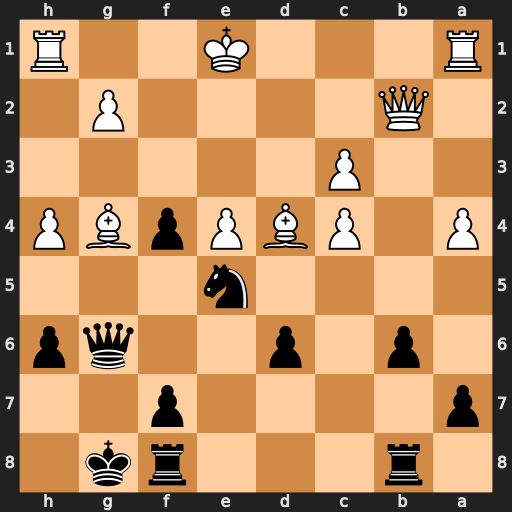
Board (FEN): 1r3rk1/p4p2/1p1p2qp/4n3/P1PBPpBP/2P5/1Q4P1/R3K2R
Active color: b
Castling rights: KQ
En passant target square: -
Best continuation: Nd3+ Kf1 Nxb2